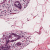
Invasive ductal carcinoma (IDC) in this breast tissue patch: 0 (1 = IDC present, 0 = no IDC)